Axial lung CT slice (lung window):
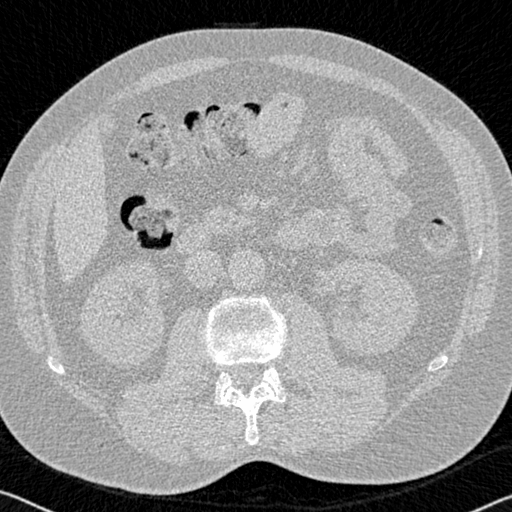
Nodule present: no